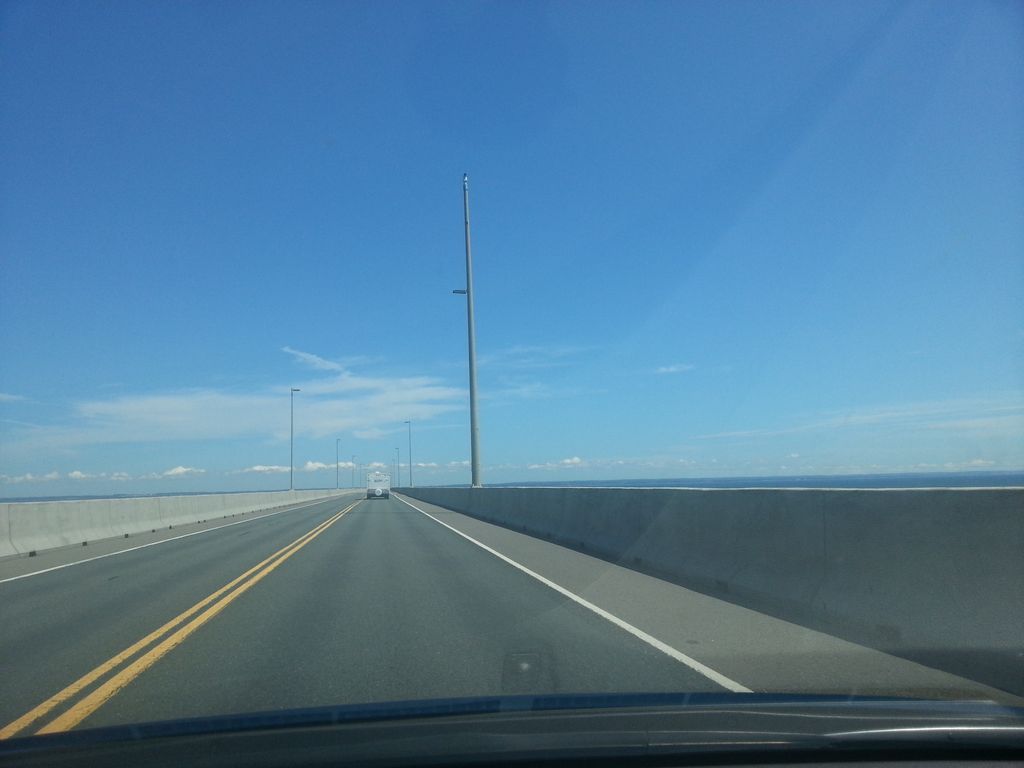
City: charlottetown